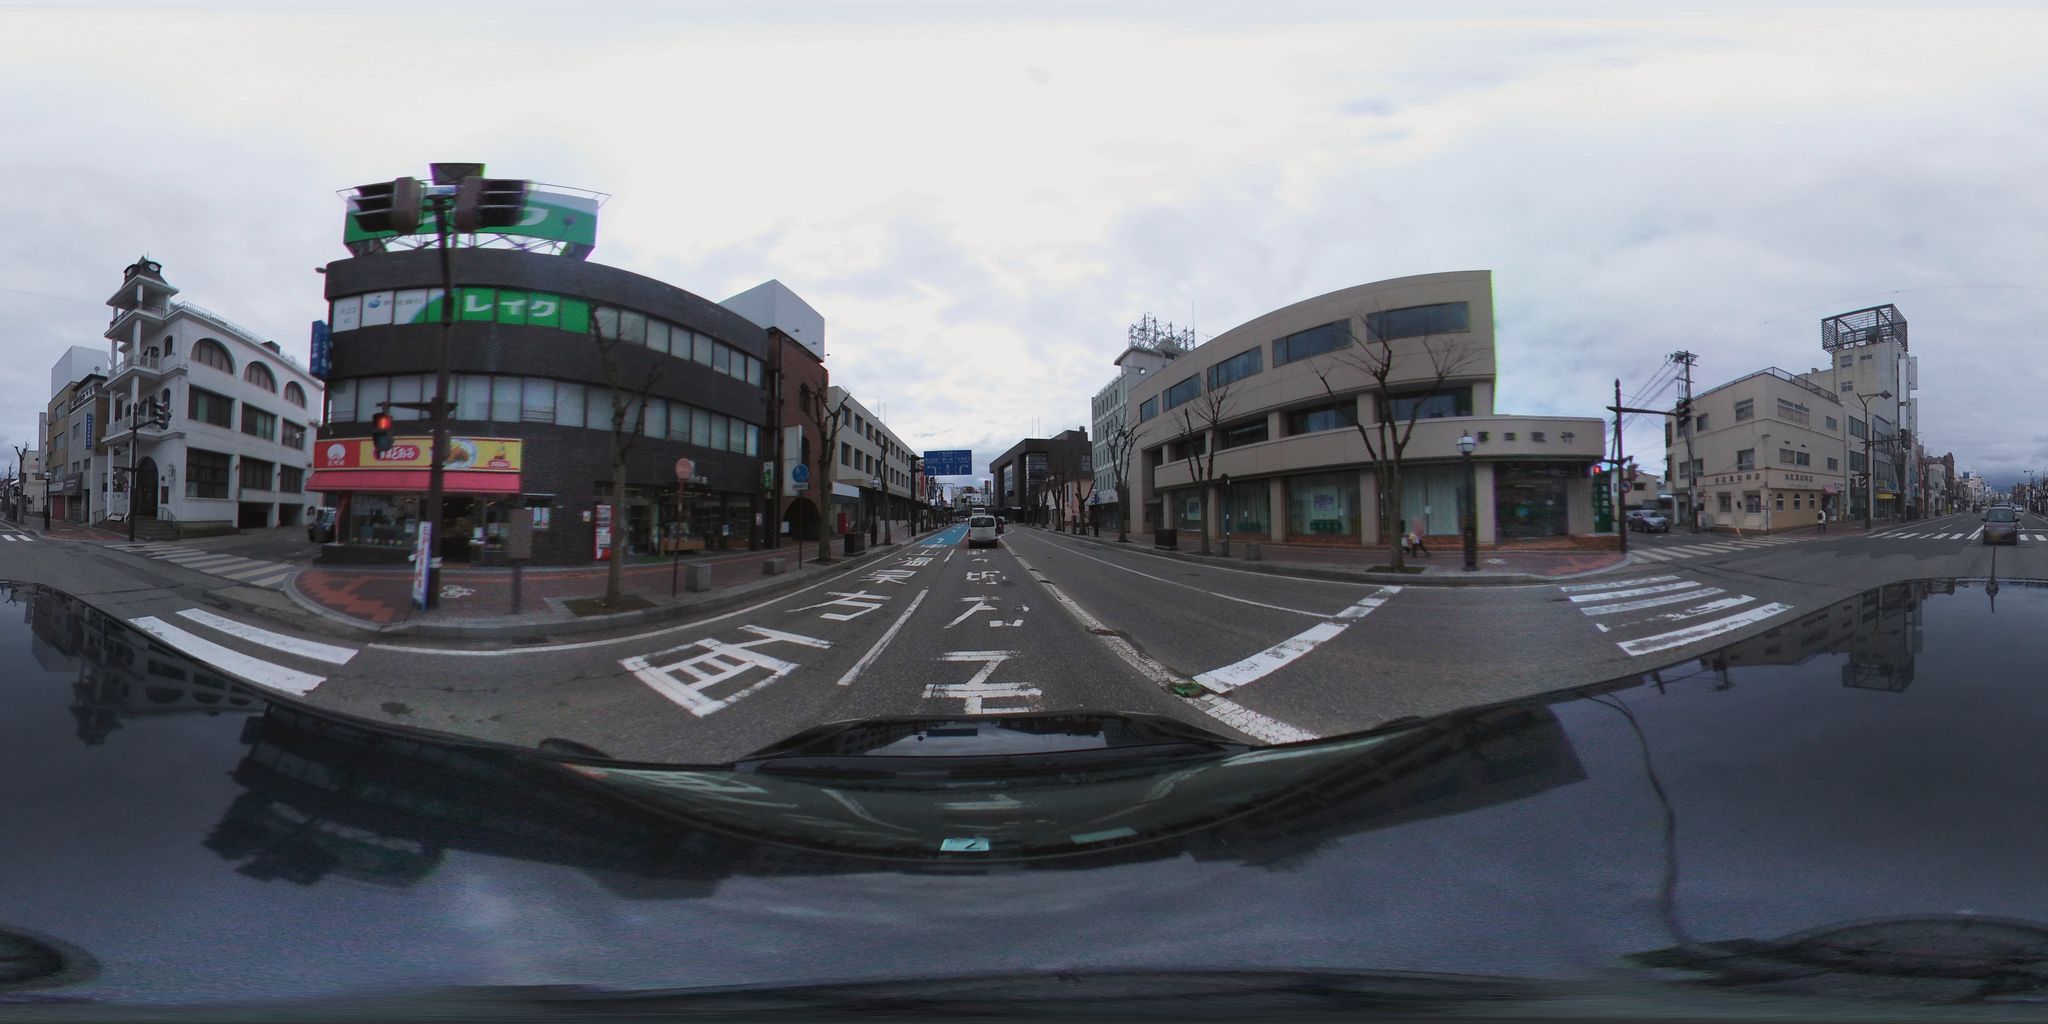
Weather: snowy
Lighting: day
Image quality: good
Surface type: driving surface
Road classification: trunk
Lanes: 2.0
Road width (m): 3.3
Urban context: urban centre
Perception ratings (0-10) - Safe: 1.37, Lively: 1.91, Beautiful: 7.16, Boring: 1.87, Depressing: 4.94, Wealthy: 1.97